八年级 · 解析几何
小明从家步行到学校需走的路程为 1800 米. 图中的折线 $O A B$ 反映了小明从家步行到学校所走的路程 ( $s$ 米) 与时间 $t$ (分钟) 的函数关系, 根据图像提供的信息, 当小明从家出发去学校步行 8 分钟时, 到学校还需步行 \$ \qquad \$米.

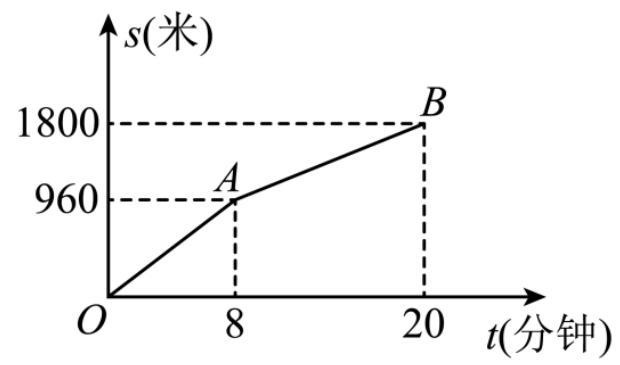
答案: 840